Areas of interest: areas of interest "Shan County Vocational Education Industrial Park"
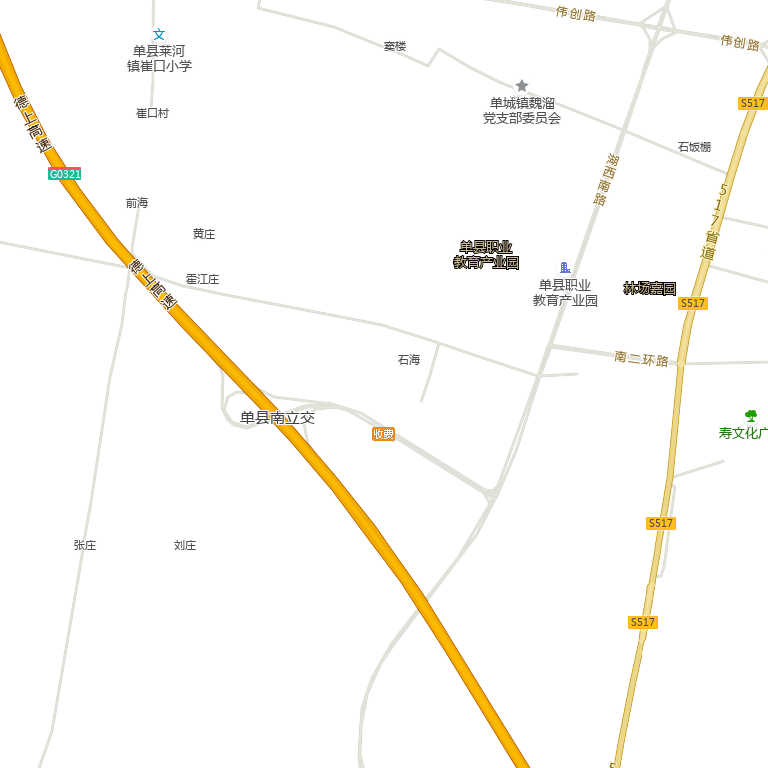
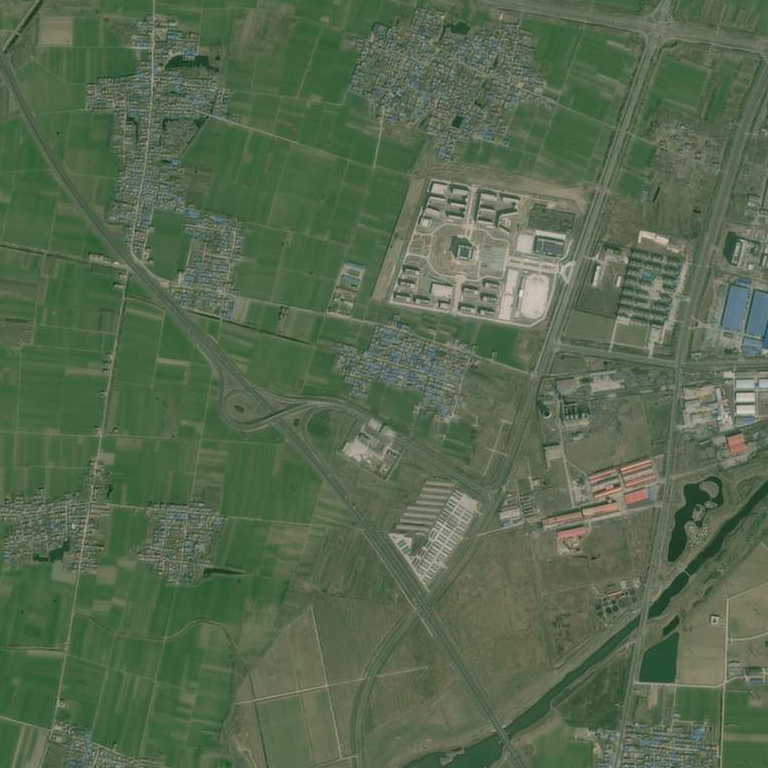